Interaction volume radius: 10 \u00c5
Interaction volume height: 20 \u00c5
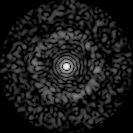
Disorder parameter: 0.8296